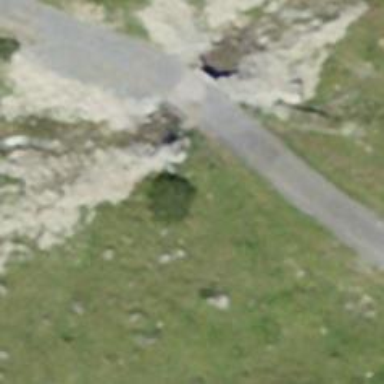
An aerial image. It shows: Culvert tunnel.